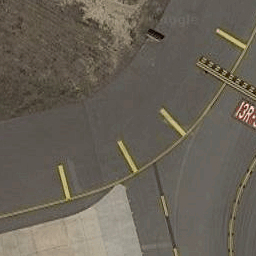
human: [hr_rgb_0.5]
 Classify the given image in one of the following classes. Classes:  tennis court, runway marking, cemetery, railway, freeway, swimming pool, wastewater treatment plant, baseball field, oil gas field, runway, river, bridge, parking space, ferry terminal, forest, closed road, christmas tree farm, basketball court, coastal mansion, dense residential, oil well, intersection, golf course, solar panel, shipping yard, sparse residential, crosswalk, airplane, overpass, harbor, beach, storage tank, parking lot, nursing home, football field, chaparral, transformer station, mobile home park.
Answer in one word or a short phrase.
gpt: runway marking